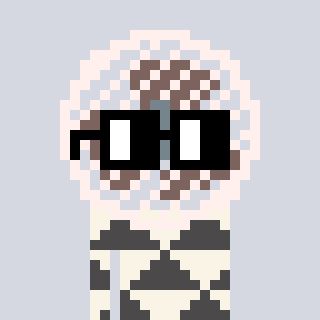
a pixel art character with square black glasses, a fan-shaped head and a grayscale-colored body on a cool background